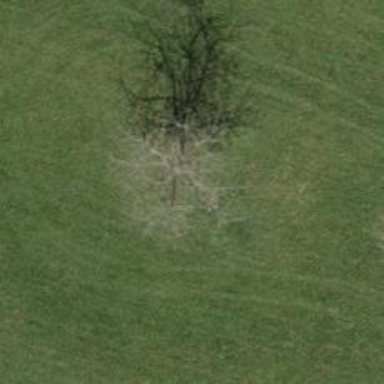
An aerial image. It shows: Single tag "natural: tree."